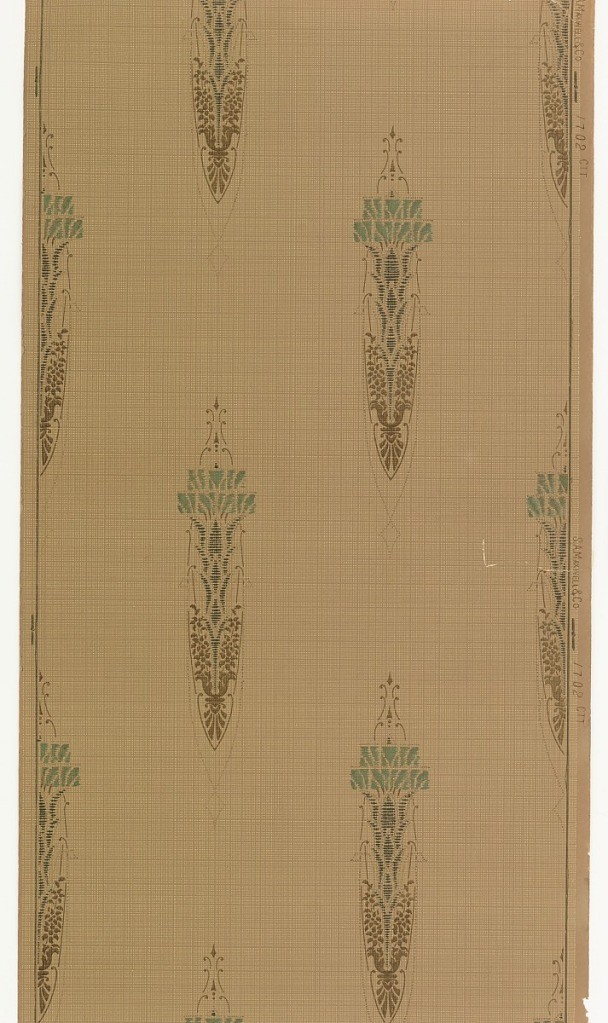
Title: Sidewall
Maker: Maxwell & Co., S.A., Chicago, Illinois, USA
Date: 1905–1915
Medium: Machine-printed paper
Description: On lightly plaid ground in browns, staggered elongated chandelier-like motifs in light blue and green-brown.